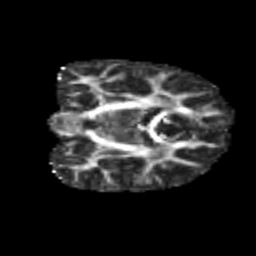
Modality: FA
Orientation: coronal
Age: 9
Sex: female
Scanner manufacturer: siemens
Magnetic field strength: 3 T
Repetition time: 3.8 s
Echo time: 0.07 s